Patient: sex M, age 67
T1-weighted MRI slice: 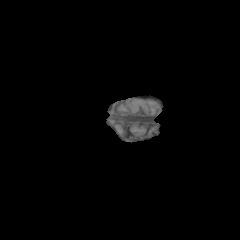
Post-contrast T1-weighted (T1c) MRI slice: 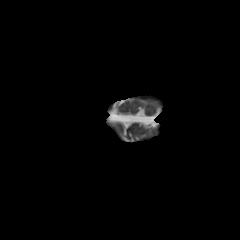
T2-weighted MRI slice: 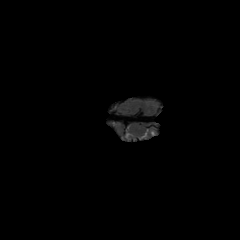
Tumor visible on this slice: no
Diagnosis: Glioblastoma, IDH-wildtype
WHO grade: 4